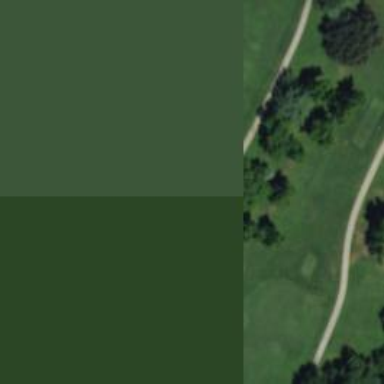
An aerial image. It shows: View of golf hole.